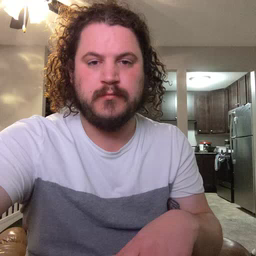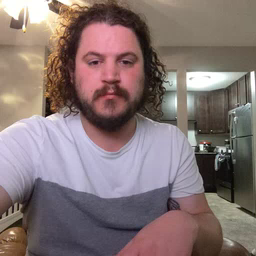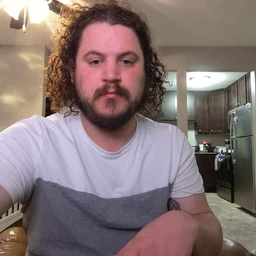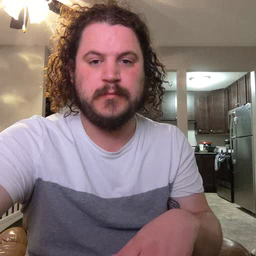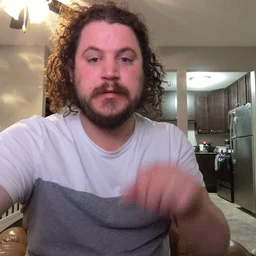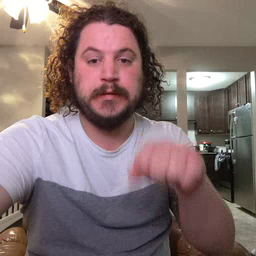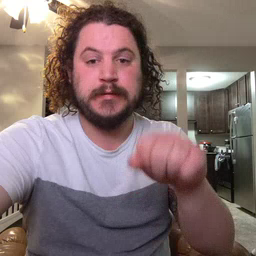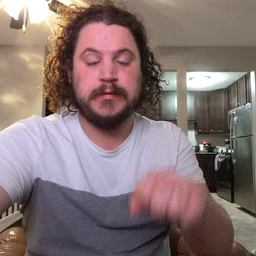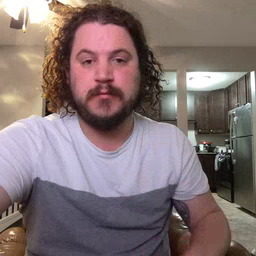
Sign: yes